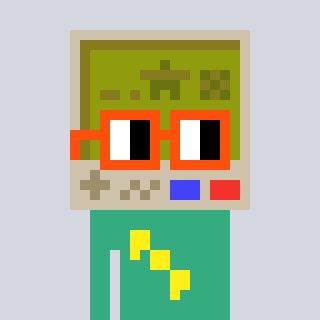
a pixel art character with square orange glasses, a gameboy-shaped head and a teal-colored body on a cool background